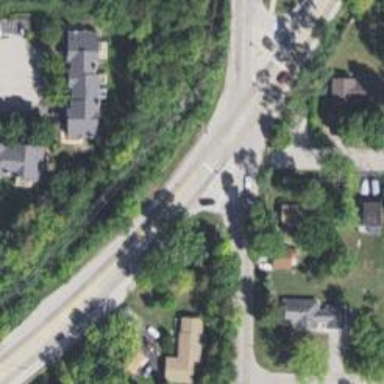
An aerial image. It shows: Road with stop sign.